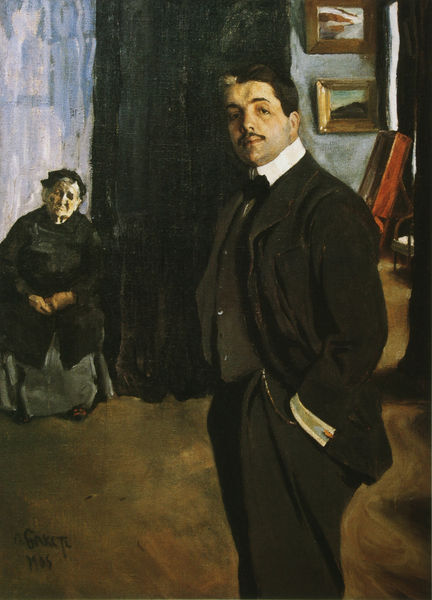
Titel: Bildnis Sergey Dyagilev (1872-1929) mit seiner Kinderfrau
Künstler: Léon Bakst
Standort: St. Petersburg
Institution: Russisches Museum
Schlagwörter: blau, dunkel, flügel, gemälde, mann, schatten, weiß, menschen, sitzen, braun, fenster, frankreich, frau, grau, haar, hut, jahrhundertwende, kleid, licht, orange, profil, raum, schwarz, stuhl, zimmer, ölbild, blick, dame, haube, hochformat, malerei, rock, schleife, alt, anzug, bart, hemd, hose, jacke, jung, schnurrbart, wand, alte, augen, falten, inkarnat, kragen, rahmen, stehen, trauer, ärmel, bild, bildnis, herr, hände, innenraum, instrument, portrait, porträt, signatur, vorhang, öl, boden, haare, interieur, pose, sitzend, stehend, familie, mutter, frontal, bilder, bilderrahmen, italien, zwei, fußboden, kette, frack, schnäuzer, dick, gardine, schnurbart, sitzende, holzboden, klavier, piano, manet, uhr, biden, knöpfe, dreiviertelprofil, fliege, jackett, schnauzbart, schnauzer, weste, betrachter, offen, geld, hocken, vatermörder, selbstbildnis, bürgertum, manschette, manschetten, strähne, kasten, tracht, besuch, hosentaschen, uhrenkette, uhrkette, wams, hosentasche, greisin, oberlippenbart, taschenuhr, vorhand, gerahmt, alte frau, oma, sohn, großmutter, selbstsicherheit, häuslichket, fenste, italiener, cembalo, schneuzer, geschäftsmann, bilderrahmne, knopfe, manschatten, stallone, sylvester, tonal, 20. jahrhundert, 1955, mutter sohn, gakey